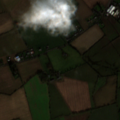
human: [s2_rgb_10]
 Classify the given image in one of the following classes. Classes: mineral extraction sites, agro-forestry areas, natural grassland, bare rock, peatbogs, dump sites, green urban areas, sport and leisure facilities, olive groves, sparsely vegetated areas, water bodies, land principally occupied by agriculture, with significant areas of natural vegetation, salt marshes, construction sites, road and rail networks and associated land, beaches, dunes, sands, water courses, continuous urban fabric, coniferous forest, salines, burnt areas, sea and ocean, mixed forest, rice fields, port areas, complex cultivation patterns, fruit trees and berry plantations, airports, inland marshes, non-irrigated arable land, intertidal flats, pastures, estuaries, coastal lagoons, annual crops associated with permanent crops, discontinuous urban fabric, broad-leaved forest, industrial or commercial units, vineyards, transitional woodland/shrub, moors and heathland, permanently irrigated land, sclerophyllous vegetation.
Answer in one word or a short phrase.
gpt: non-irrigated arable land, pastures